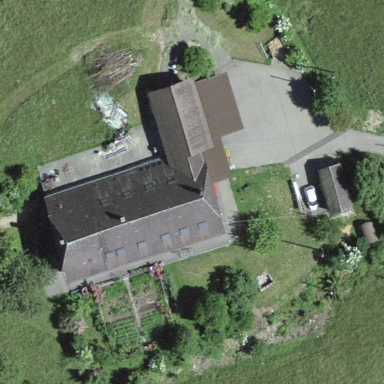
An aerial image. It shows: Farmyard area.